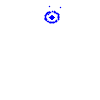
Particle: proton